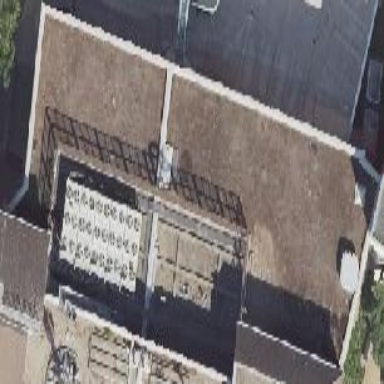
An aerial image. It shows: Part of building.